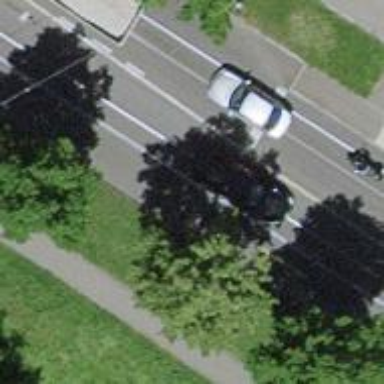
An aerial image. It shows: Road with traffic signals.